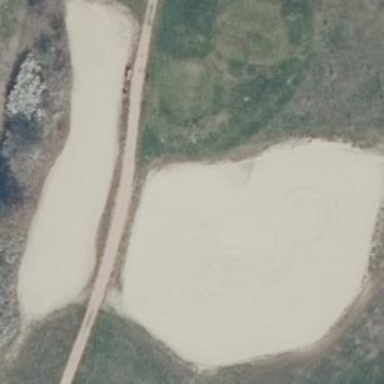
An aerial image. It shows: Bunker on golf course.